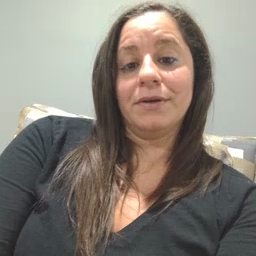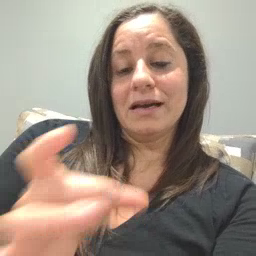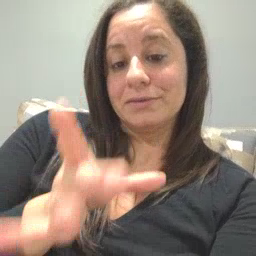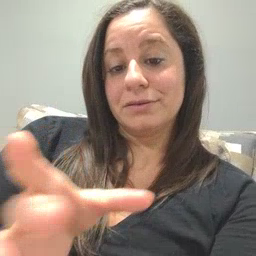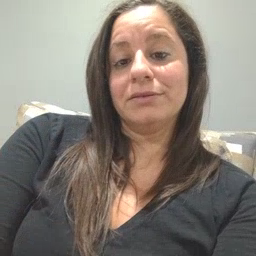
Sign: hate